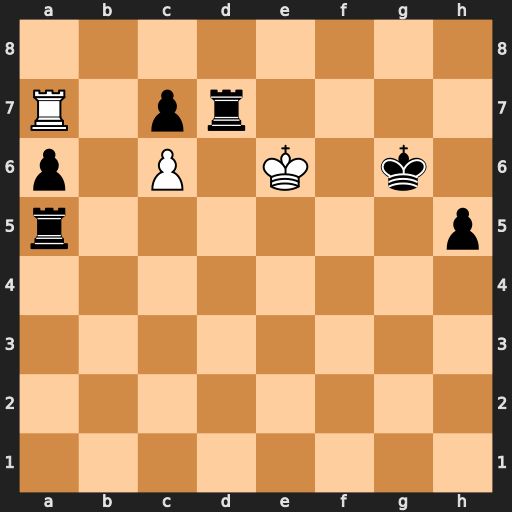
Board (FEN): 8/R1pr4/p1P1K1k1/r6p/8/8/8/8
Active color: w
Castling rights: -
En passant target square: -
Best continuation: cxd7 Ra3 Ra8 Re3+ Kd5 Rd3+ Kc6